【题型】解答题　【知识点】解析几何　【难度】hard
（2024·宝山区二模）已知双曲线 $x^2 - \dfrac{y^2}{2} = 1$ 的左、右顶点分别为 $A$、$B$，设点 $P$ 在第一象限且在双曲线上，$O$ 为坐标原点.

\vspace{1em}

\noindent （1）求双曲线的两条渐近线夹角的余弦值；

\noindent （2）若 $\overrightarrow{PA} \cdot \overrightarrow{PB} \leqslant 9$，求 $|\overrightarrow{OP}|$ 的取值范围；

\noindent （3）椭圆 $C$ 的长轴长为 $2\sqrt{2}$，且短轴的端点恰好是 $A$、$B$ 两点，直线 $AP$ 与椭圆的另一个交点为 $Q$. 记 $\triangle POA$、$\triangle QAB$ 的面积分别为 $S_1$、$S_2$. 求 $S_1^2 - S_2^2$ 的最小值，并写出取最小值时点 $P$ 的坐标.

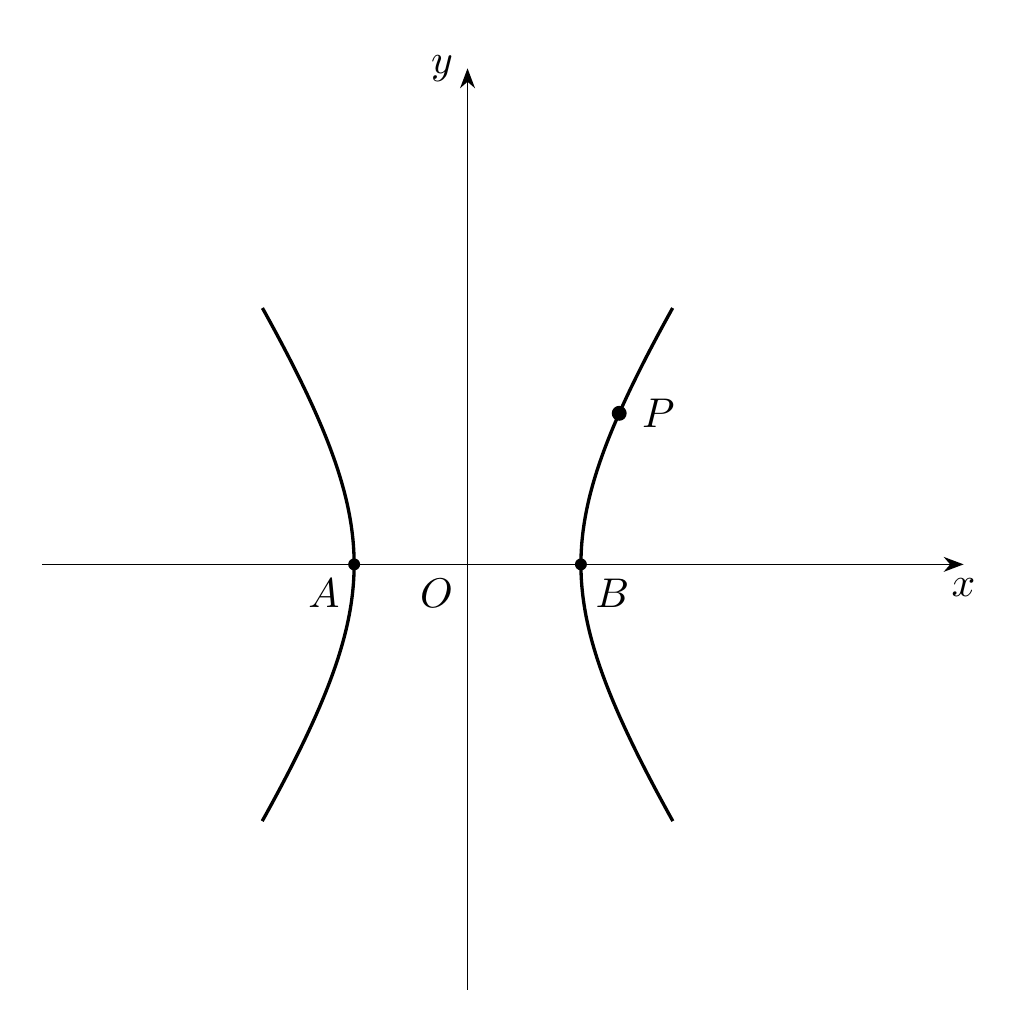
【解答】
\noindent 【分析】

\noindent （1）根据题意可得两条渐近线方程为 $\sqrt{2}x \pm y = 0$，则 $\vec{n}_1 = (\sqrt{2},1), \vec{n}_2 = (\sqrt{2},-1)$，设两条直线夹角为 $\theta$，则 $\cos\theta = \cos<\vec{n}_1,\ \vec{n}_2>$，即可得答案.

\noindent （2）设 $P(x_1,\ y_1)$，$(x_1 > 1,\ y_1 > 0)$，由已知得 $\overrightarrow{PA} \cdot \overrightarrow{PB} = x_1^2 - 1 + y_1^2 \leqslant 9$，即 $x_1^2 + y_1^2 \leqslant 10$，又点 $P$ 在双曲线上，有 $y_1^2 = 2(x_1^2 - 1)$，推出 $x_1^2 \in (1,4]$，进而可得答案.

\noindent （3）设 $Q(x_2,\ y_2)$，$(x_2 > 0,\ y_2 > 0)$，直线 $AP$ 的斜率为 $k$，$(k > 0)$，则直线 $AP$ 的方程为 $y = k(x+1)$，联立椭圆的方程，可得 $x_2 = \dfrac{2-k^2}{2+k^2}$，同理可得 $x_1 = \dfrac{2+k^2}{2-k^2}$，进而可得 $x_1 \cdot x_2 = 1$，再结合基本不等式，计算 $S_1^2 - S_2^2$ 的最值.

\noindent 另解：由 $k_{AP} = k_{AQ}$，可得 $\left(\dfrac{y_1}{x_1+1}\right)^2 = \left(\dfrac{y_2}{x_2+1}\right)^2$，化简整理得 $x_1 \cdot x_2 = 1$，再结合基本不等式，计算 $S_1^2 - S_2^2$ 的最值.

\vspace{1em}

\noindent 【解答】

\noindent 解：（1）两条渐近线方程为 $\sqrt{2}x \pm y = 0$，

\noindent 所以 $\vec{n}_1 = (\sqrt{2},1), \vec{n}_2 = (\sqrt{2},-1)$

\noindent 设两条直线夹角为 $\theta$，则 $\cos\theta = \left| \dfrac{2 - 1}{\sqrt{3} \cdot \sqrt{3}} \right| = \dfrac{1}{3}$，

\noindent 所以双曲线的两条渐近线夹角的余弦值为 $\dfrac{1}{3}$.

\vspace{1em}

\noindent （2）设 $P(x_1,\ y_1)$，$(x_1 > 1,\ y_1 > 0)$，由已知得 $A(-1,0)$、$B(1,0)$，

\noindent $\overrightarrow{PA} = (-1-x_1,-y_1)$，$\overrightarrow{PB} = (1-x_1,-y_1)$，

\noindent 则 $\overrightarrow{PA} \cdot \overrightarrow{PB} = x_1^2 - 1 + y_1^2 \leqslant 9$，

\noindent 得 $x_1^2 + y_1^2 \leqslant 10$，

\noindent 又点 $P$ 在双曲线上，有 $x_1^2 - \dfrac{y_1^2}{2} = 1$，即 $y_1^2 = 2(x_1^2 - 1)$，

\noindent 从而 $x_1^2 + 2(x_1^2 - 1) \leqslant 10$，

\noindent 所以 $x_1^2 \leqslant 4$，

\noindent 又点 $P$ 是双曲线在第一象限的点，

\noindent 所以 $x_1^2 \in (1,4]$，

\noindent $|\overrightarrow{OP}|^2 = x_1^2 + y_1^2 = x_1^2 + 2(x_1^2 - 1) = 3x_1^2 - 2 \in (1,10]$，

\noindent 所以 $|\overrightarrow{OP}| \in (1,\sqrt{10}]$.

\vspace{1em}

\noindent （3）椭圆 $C$ 中 $a = \sqrt{2}, b = 1$，焦点在 $y$ 轴上，标准方程为 $\dfrac{y^2}{2} + x^2 = 1$，

\noindent 设 $Q(x_2,\ y_2)$，$(x_2 > 0,\ y_2 > 0)$，直线 $AP$ 的斜率为 $k$，$(k > 0)$，

\noindent 则直线 $AP$ 的方程为 $y = k(x+1)$，

\noindent 联立方程组 $\begin{cases} y = k(x+1) \\ \dfrac{y^2}{2} + x^2 = 1 \end{cases}$，得 $(2 + k^2)x^2 + 2k^2x + k^2 - 2 = 0$，

\noindent 该方程的两根分别为 $-1$ 和 $x_2 = \dfrac{2-k^2}{2+k^2}$，

\noindent 同理可得 $x_1 = \dfrac{2+k^2}{2-k^2}$，

\noindent 所以 $x_1 \cdot x_2 = 1$，

\noindent 记 $S_1 = S_{\triangle POA} = \dfrac{1}{2} \times 1 \times y_1 = \dfrac{y_1}{2}$，$S_2 = S_{\triangle QAB} = \dfrac{1}{2} \times 2 \times y_2 = y_2$，

\noindent 则 $S_1^2 - S_2^2 = \dfrac{y_1^2}{4} - y_2^2 = \dfrac{1}{4} \times 2(x_1^2 - 1) - 2(1 - x_2^2) = \dfrac{1}{2}x_1^2 + 2x_2^2 - \dfrac{5}{2} = \left(\dfrac{x_1^2}{2} + \dfrac{2}{x_1^2}\right) - \dfrac{5}{2} \geqslant 2\sqrt{1} - \dfrac{5}{2} = -\dfrac{1}{2}$，当且仅当 $\dfrac{x_1^2}{2} = \dfrac{2}{x_1^2}$ 即 $x_1^2 = 2$ 时取等号，

\noindent 所以 $S_1^2 - S_2^2$ 的最小值为 $-\dfrac{1}{2}$，此时点 $P$ 的坐标为 $(\sqrt{2},\sqrt{2})$.

\vspace{1em}

\noindent 另解：$k_{AP} = \dfrac{y_1}{x_1+1}, k_{AQ} = \dfrac{y_2}{x_2+1}$，

\noindent 因为 $k_{AP} = k_{AQ}$，

\noindent 所以 $\dfrac{y_1}{x_1+1} = \dfrac{y_2}{x_2+1}$，即 $\left(\dfrac{y_1}{x_1+1}\right)^2 = \left(\dfrac{y_2}{x_2+1}\right)^2$，

\noindent 又 $y_1^2 = 2(x_1^2 - 1)$，$y_2^2 = 2(1 - x_2^2)$，

\noindent 代入上式化简得 $\dfrac{x_1 - 1}{x_1 + 1} = \dfrac{1 - x_2}{x_2 + 1}$，整理得 $x_1 \cdot x_2 = 1$，

\noindent 记 $S_1 = S_{\triangle POA} = \dfrac{1}{2} \times 1 \times y_1 = \dfrac{y_1}{2}$，$S_2 = S_{\triangle QAB} = \dfrac{1}{2} \times 2 \times y_2 = y_2$，

\noindent 则 $S_1^2 - S_2^2 = \dfrac{y_1^2}{4} - y_2^2 = \dfrac{1}{4} \times 2(x_1^2 - 1) - 2(1 - x_2^2) = \dfrac{1}{2}x_1^2 + 2x_2^2 - \dfrac{5}{2} = \left(\dfrac{x_1^2}{2} + \dfrac{2}{x_1^2}\right) - \dfrac{5}{2} \geqslant 2\sqrt{1} - \dfrac{5}{2} = -\dfrac{1}{2}$，当且仅当 $\dfrac{x_1^2}{2} = \dfrac{2}{x_1^2}$ 即 $x_1^2 = 2$ 时取等号，

\noindent 所以 $S_1^2 - S_2^2$ 的最小值为 $-\dfrac{1}{2}$，此时点 $P$ 的坐标为 $(\sqrt{2},\sqrt{2})$.

\vspace{1em}

\noindent 【点评】本题考查直线与双曲线的相交问题，解题中需要一定的计算能力，属于中档题.

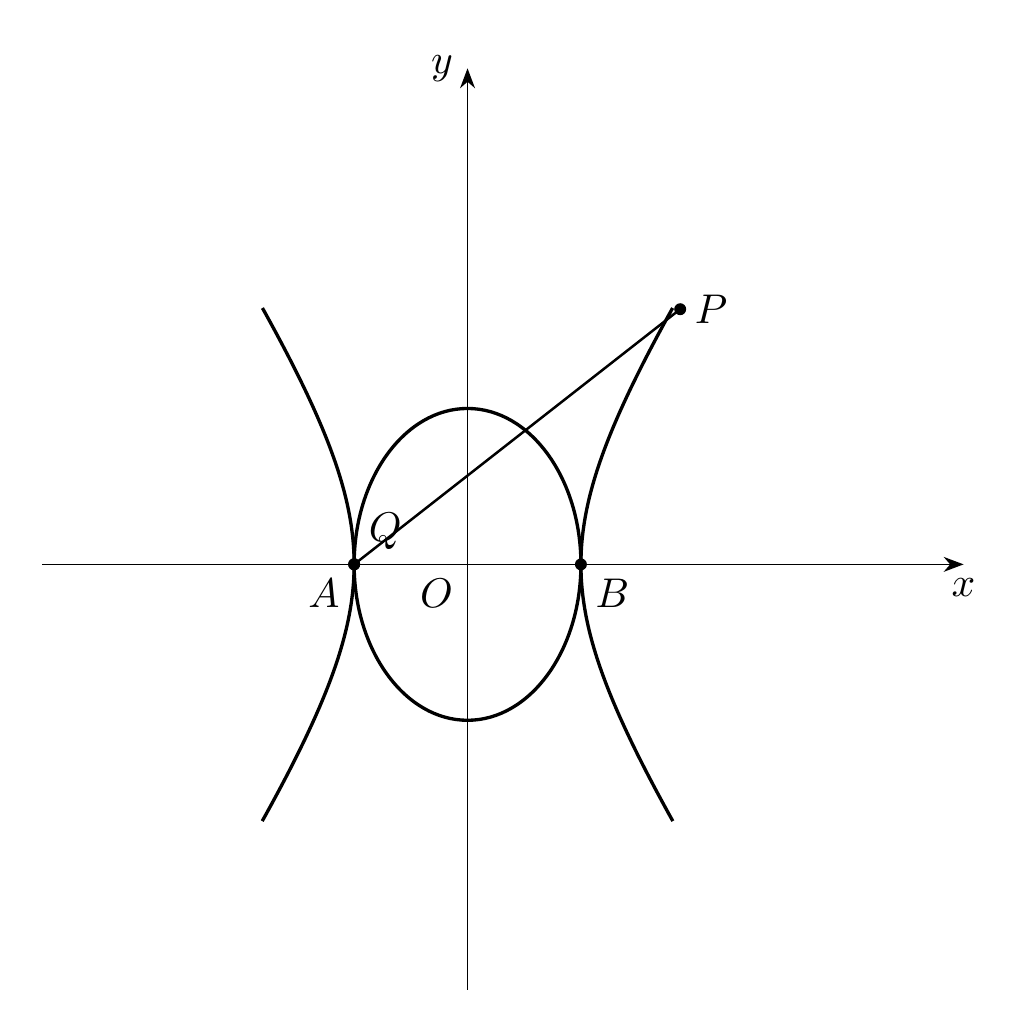